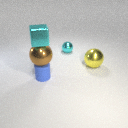
large yellow metal sphere behind small blue rubber cylinder